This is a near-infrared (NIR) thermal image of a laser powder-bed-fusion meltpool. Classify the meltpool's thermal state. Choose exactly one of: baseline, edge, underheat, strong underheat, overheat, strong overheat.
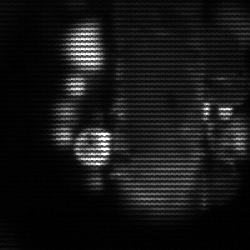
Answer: strong underheat